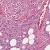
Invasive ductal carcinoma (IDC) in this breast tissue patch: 1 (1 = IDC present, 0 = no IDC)